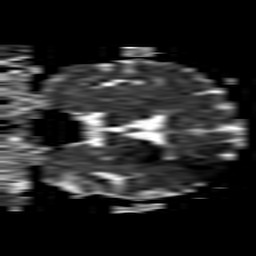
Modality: ADC
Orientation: coronal
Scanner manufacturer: philips
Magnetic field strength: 1.5 T
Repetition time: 3.263 s
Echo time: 0.06922 s